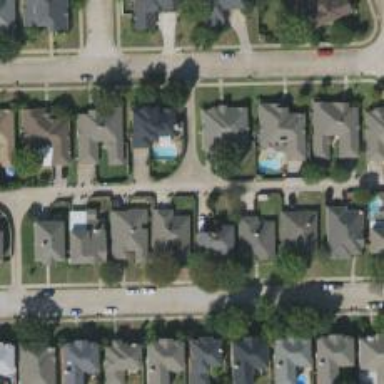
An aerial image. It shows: Alley classified as service road.